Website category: university
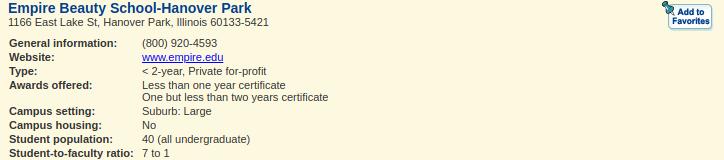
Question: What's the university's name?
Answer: Empire Beauty School-Hanover Park

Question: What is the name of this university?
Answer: Empire Beauty School-Hanover Park

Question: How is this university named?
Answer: Empire Beauty School-Hanover Park

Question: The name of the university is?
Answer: Empire Beauty School-Hanover Park

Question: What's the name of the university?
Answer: Empire Beauty School-Hanover Park

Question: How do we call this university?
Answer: Empire Beauty School-Hanover Park

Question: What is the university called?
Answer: Empire Beauty School-Hanover Park

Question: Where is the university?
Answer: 1166 East Lake St, Hanover Park, Illinois 60133-5421

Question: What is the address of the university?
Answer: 1166 East Lake St, Hanover Park, Illinois 60133-5421

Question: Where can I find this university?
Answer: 1166 East Lake St, Hanover Park, Illinois 60133-5421

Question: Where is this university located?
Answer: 1166 East Lake St, Hanover Park, Illinois 60133-5421

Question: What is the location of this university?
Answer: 1166 East Lake St, Hanover Park, Illinois 60133-5421

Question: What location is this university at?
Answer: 1166 East Lake St, Hanover Park, Illinois 60133-5421

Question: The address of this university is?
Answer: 1166 East Lake St, Hanover Park, Illinois 60133-5421

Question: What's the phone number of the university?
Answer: (800) 920-4593

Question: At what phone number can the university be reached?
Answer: (800) 920-4593

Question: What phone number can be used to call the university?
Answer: (800) 920-4593

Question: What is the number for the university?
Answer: (800) 920-4593

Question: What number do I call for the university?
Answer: (800) 920-4593

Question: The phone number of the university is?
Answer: (800) 920-4593

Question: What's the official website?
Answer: www.empire.edu

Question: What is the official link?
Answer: www.empire.edu

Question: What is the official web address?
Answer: www.empire.edu

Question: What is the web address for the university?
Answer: www.empire.edu

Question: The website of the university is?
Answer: www.empire.edu

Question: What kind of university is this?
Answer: < 2-year, Private for-profit

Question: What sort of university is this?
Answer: < 2-year, Private for-profit

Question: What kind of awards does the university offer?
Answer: Less than one year certificate One but less than two years certificate

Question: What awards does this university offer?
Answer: Less than one year certificate One but less than two years certificate

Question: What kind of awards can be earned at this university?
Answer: Less than one year certificate One but less than two years certificate

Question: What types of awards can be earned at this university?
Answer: Less than one year certificate One but less than two years certificate

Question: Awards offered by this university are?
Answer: Less than one year certificate One but less than two years certificate

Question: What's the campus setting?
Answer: Suburb: Large

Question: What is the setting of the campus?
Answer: Suburb: Large

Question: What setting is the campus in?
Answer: Suburb: Large

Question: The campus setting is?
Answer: Suburb: Large

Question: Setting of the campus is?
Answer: Suburb: Large

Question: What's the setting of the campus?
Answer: Suburb: Large

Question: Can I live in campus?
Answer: No

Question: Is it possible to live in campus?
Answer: No

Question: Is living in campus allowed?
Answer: No

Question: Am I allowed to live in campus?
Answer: No

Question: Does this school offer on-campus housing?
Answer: No

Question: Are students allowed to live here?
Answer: No

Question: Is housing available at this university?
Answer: No

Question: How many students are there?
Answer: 40 (all undergraduate)

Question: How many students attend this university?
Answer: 40 (all undergraduate)

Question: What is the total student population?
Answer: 40 (all undergraduate)

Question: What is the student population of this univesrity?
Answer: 40 (all undergraduate)

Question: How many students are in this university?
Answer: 40 (all undergraduate)

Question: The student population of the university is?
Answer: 40 (all undergraduate)

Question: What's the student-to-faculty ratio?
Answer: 7 to 1

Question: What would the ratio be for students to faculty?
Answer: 7 to 1

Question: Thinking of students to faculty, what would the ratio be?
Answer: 7 to 1

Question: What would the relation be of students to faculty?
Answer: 7 to 1

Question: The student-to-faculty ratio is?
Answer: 7 to 1

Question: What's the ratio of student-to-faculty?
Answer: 7 to 1

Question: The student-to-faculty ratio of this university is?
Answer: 7 to 1